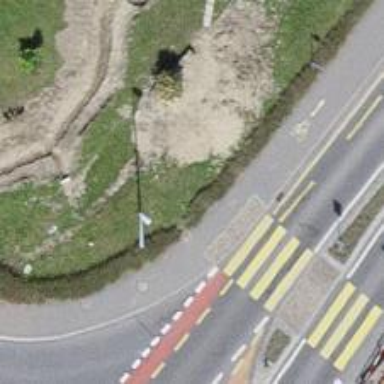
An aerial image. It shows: Kerb barrier.